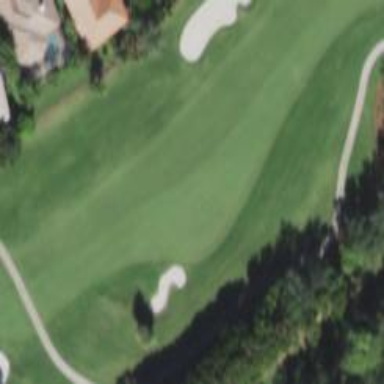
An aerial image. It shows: Golf hole.